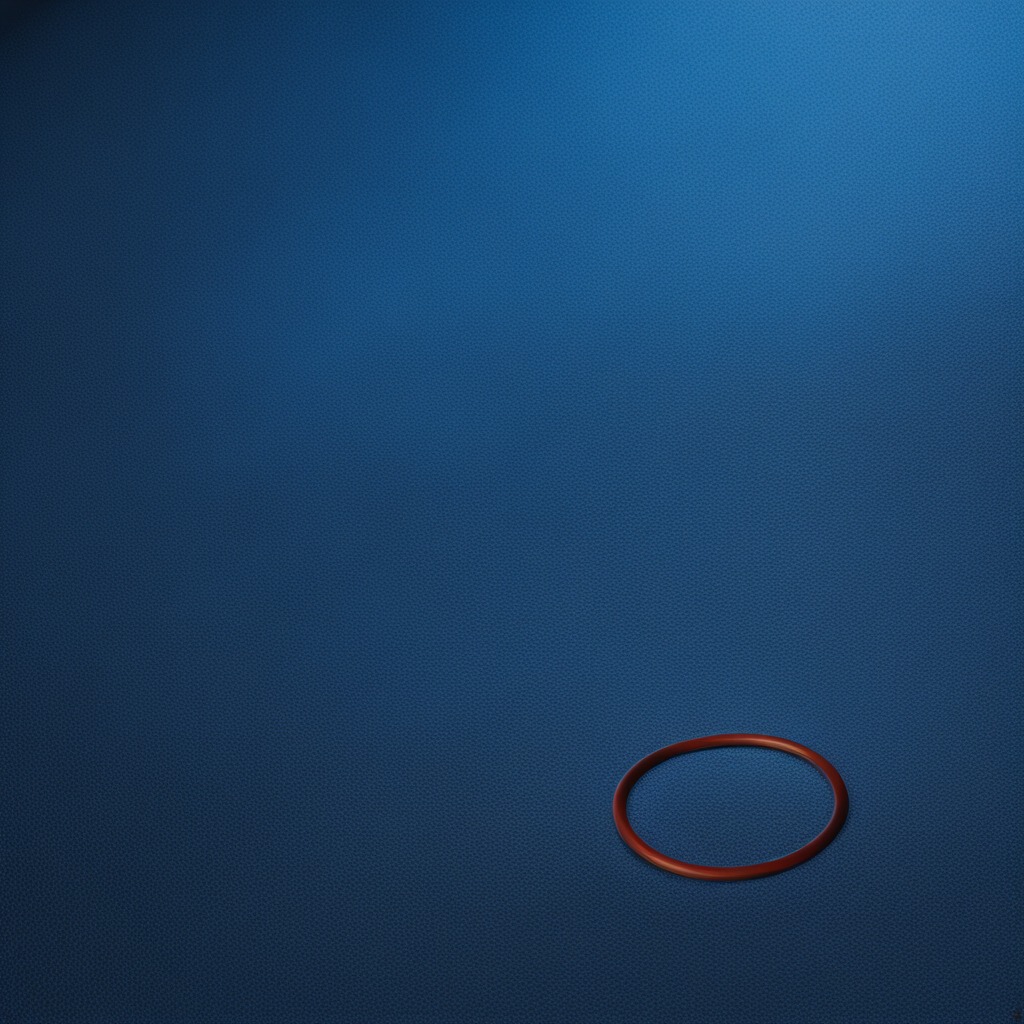
A rubber O-ring lies on a clean granite tabletop covered with a blue rubber mat inside a workshop under bright overhead lighting crisp shadows high clarity worn but beneath the mat